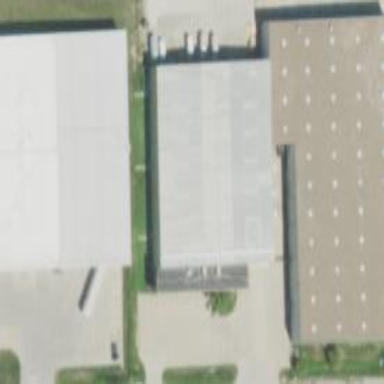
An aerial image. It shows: Warehouse building.